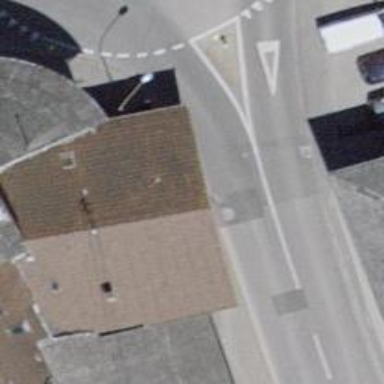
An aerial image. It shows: Restaurant.